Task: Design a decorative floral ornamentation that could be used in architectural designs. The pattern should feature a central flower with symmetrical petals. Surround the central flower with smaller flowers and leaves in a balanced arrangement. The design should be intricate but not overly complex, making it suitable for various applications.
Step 563:
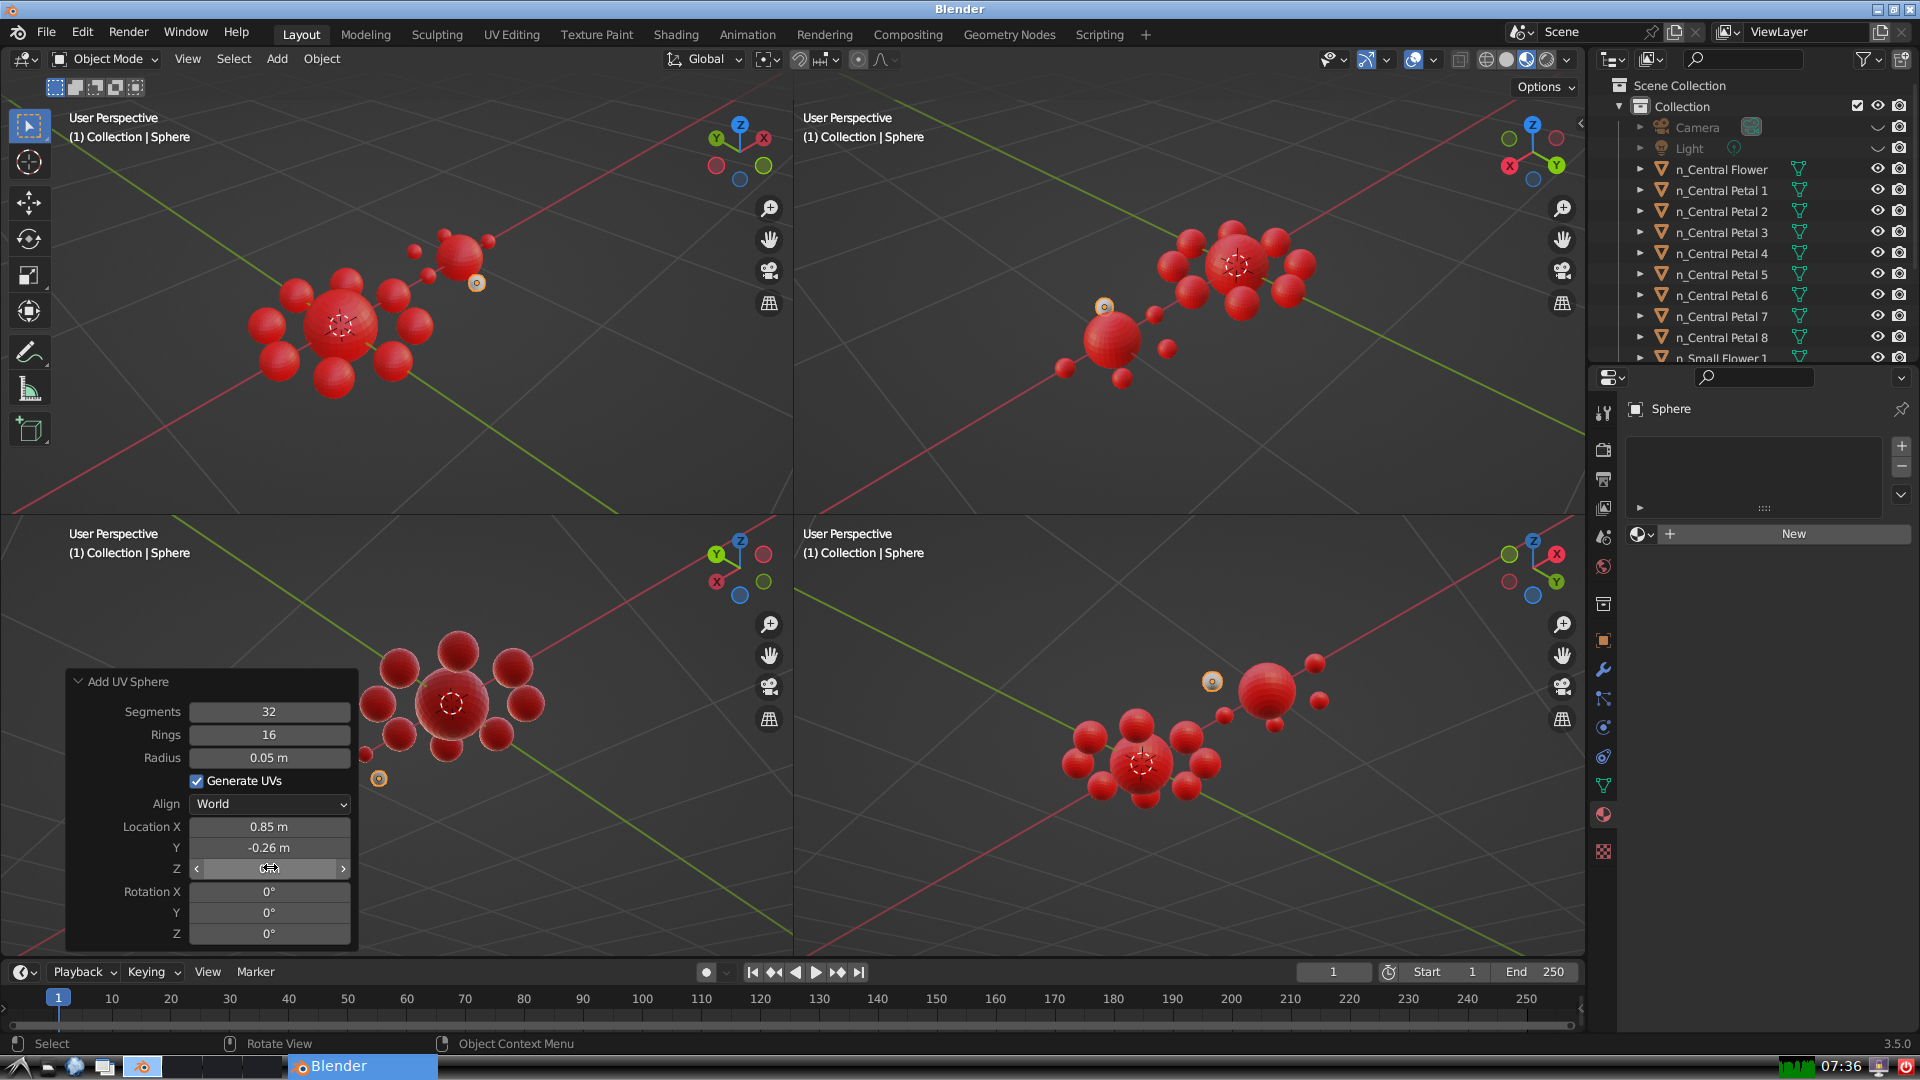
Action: {"mouse_move": [960, 540]}